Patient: sex F, age 63
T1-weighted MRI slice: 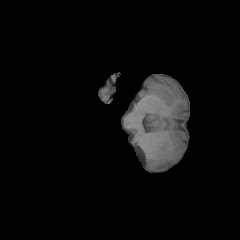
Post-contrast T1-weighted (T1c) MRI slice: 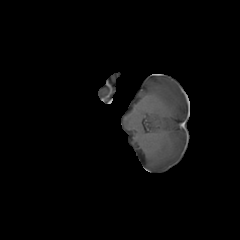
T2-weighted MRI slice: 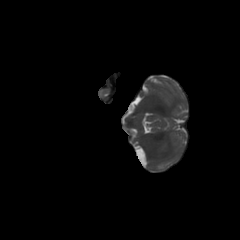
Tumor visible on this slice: no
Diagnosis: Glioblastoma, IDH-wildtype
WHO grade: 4